Field crop: tomato
Growth stage: 1
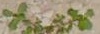
Species: portulaca